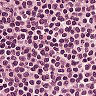
Metastatic tissue present: no